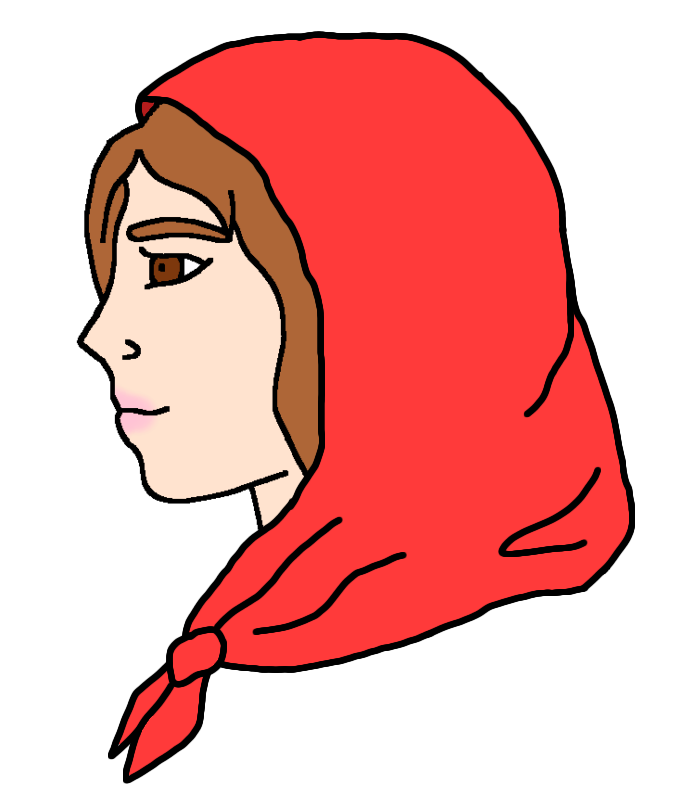
Label: 4_Yes_Chad